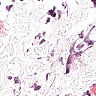
Metastatic tissue present: no